Interaction volume radius: 5 \u00c5
Interaction volume height: 10 \u00c5
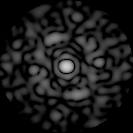
Disorder parameter: 0.7547